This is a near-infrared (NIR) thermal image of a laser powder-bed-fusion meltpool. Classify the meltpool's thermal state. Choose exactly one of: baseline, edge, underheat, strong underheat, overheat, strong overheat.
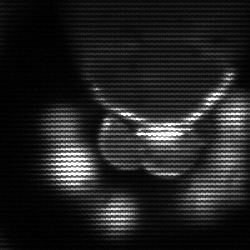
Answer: edge